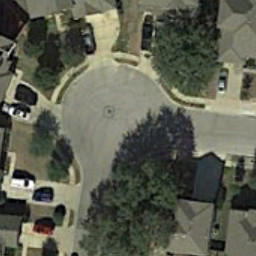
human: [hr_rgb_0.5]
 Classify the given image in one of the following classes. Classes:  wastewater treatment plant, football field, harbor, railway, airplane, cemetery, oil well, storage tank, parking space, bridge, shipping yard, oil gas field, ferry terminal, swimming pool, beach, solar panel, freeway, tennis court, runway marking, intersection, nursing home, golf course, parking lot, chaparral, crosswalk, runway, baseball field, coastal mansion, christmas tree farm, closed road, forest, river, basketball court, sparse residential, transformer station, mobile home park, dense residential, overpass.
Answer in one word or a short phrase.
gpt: closed road